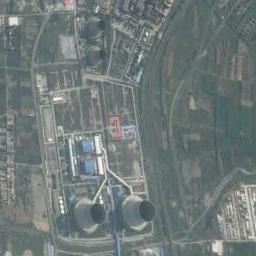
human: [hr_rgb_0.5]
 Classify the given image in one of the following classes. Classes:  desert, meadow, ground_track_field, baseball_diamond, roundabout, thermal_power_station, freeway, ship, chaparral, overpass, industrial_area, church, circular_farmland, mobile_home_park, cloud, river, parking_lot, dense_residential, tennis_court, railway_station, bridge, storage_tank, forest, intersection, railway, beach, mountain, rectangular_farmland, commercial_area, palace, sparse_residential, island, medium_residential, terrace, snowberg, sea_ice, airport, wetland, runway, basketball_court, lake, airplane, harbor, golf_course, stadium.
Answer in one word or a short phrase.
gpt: thermal_power_station